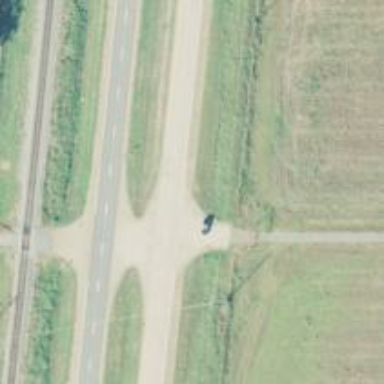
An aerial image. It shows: Primary link road with asphalt surface.